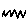
Label: zigzag